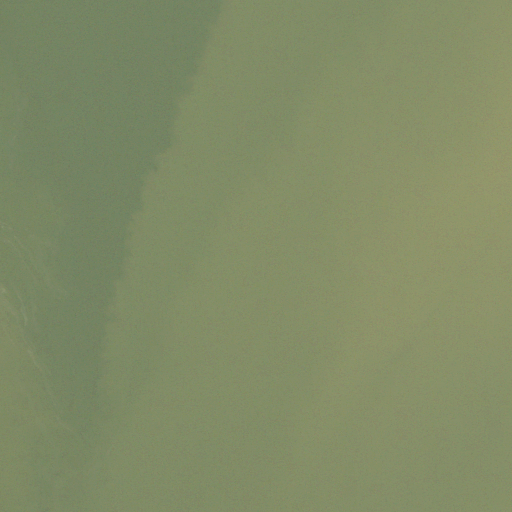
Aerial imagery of valley in Tennessee named Brown Hollow containing only open water